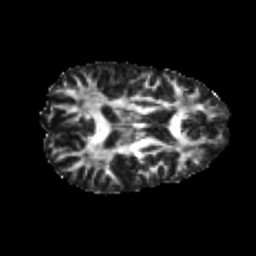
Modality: FA
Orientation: axial
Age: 25
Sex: male
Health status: healthy
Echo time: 0.074 s